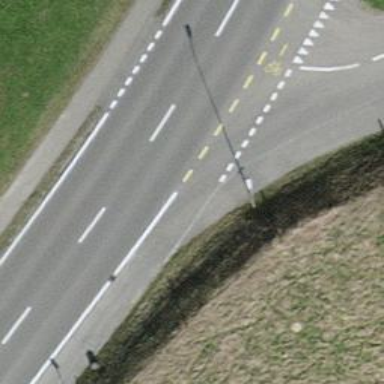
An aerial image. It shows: Paved cycleway.